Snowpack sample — Loveland Pass, Silver Plume, Colorado, USA (12/14/25, 10:50 AM MST)
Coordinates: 39.664, -105.882
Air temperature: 36 °F
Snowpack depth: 67 cm
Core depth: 10 cm
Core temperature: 50 °F
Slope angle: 6°, slope face: 326°
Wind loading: low
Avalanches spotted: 0
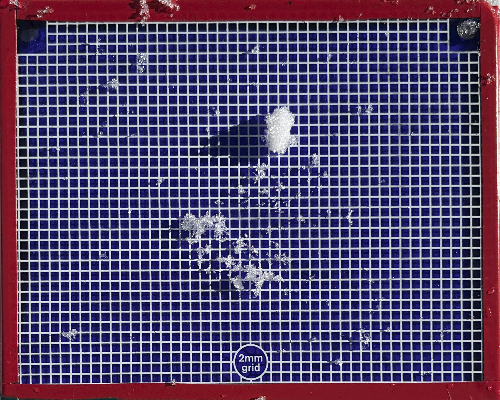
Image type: profile
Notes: No avalanches spotted, very late start to the season with minimal snowpack